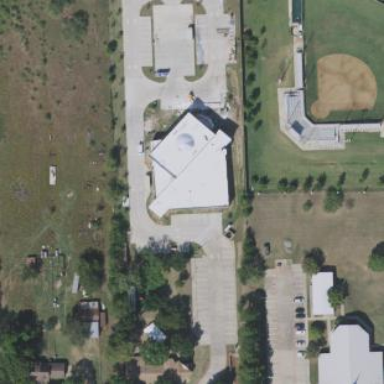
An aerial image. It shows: Service building for place of worship.